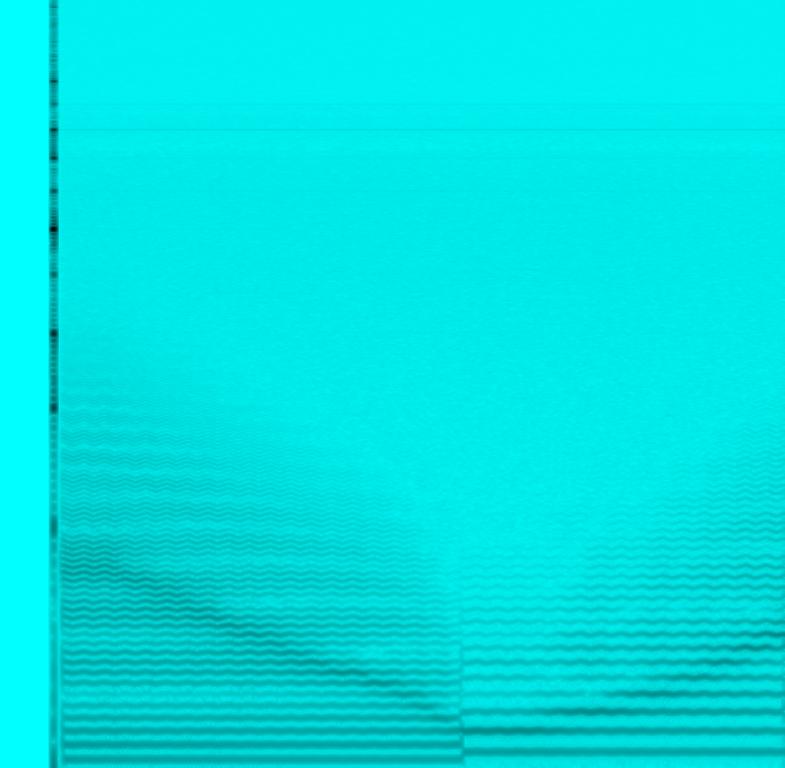
The low quality recording features a filter modulated synth bass, after which there is a short snippet of flat male vocals talking over sea waves sounds in the background. The recording is mono and noisy.